Interaction volume radius: 5 \u00c5
Interaction volume height: 10 \u00c5
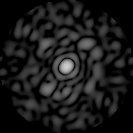
Disorder parameter: 0.8884